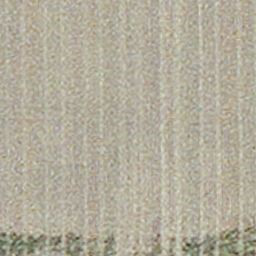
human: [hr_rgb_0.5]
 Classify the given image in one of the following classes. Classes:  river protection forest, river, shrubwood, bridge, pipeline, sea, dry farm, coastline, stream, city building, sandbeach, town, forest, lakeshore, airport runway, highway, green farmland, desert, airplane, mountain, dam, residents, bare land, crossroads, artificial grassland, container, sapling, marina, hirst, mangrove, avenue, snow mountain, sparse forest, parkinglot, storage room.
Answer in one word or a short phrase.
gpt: dry farm